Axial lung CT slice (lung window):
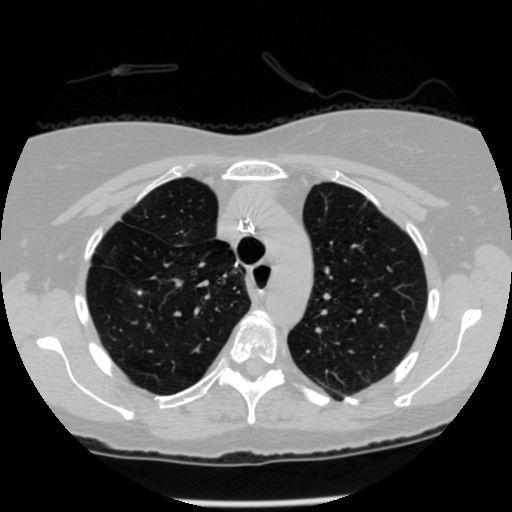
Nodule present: no